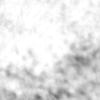
Label: no_change